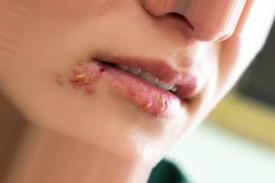
Condition: Mouth Ulcer